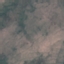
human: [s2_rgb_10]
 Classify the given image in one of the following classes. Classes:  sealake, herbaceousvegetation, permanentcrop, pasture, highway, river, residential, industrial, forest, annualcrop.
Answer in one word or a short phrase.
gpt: HerbaceousVegetation